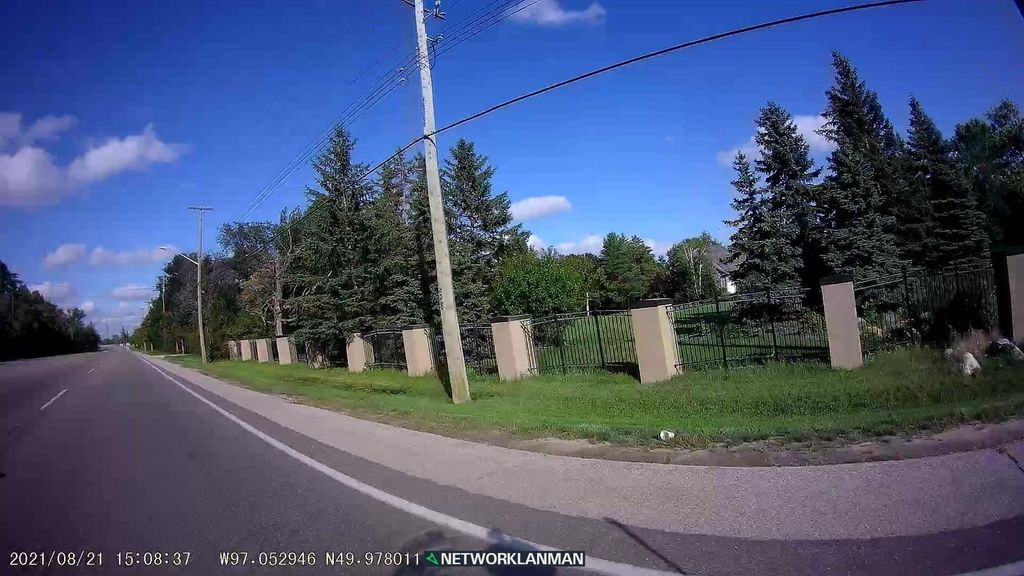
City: winnipeg